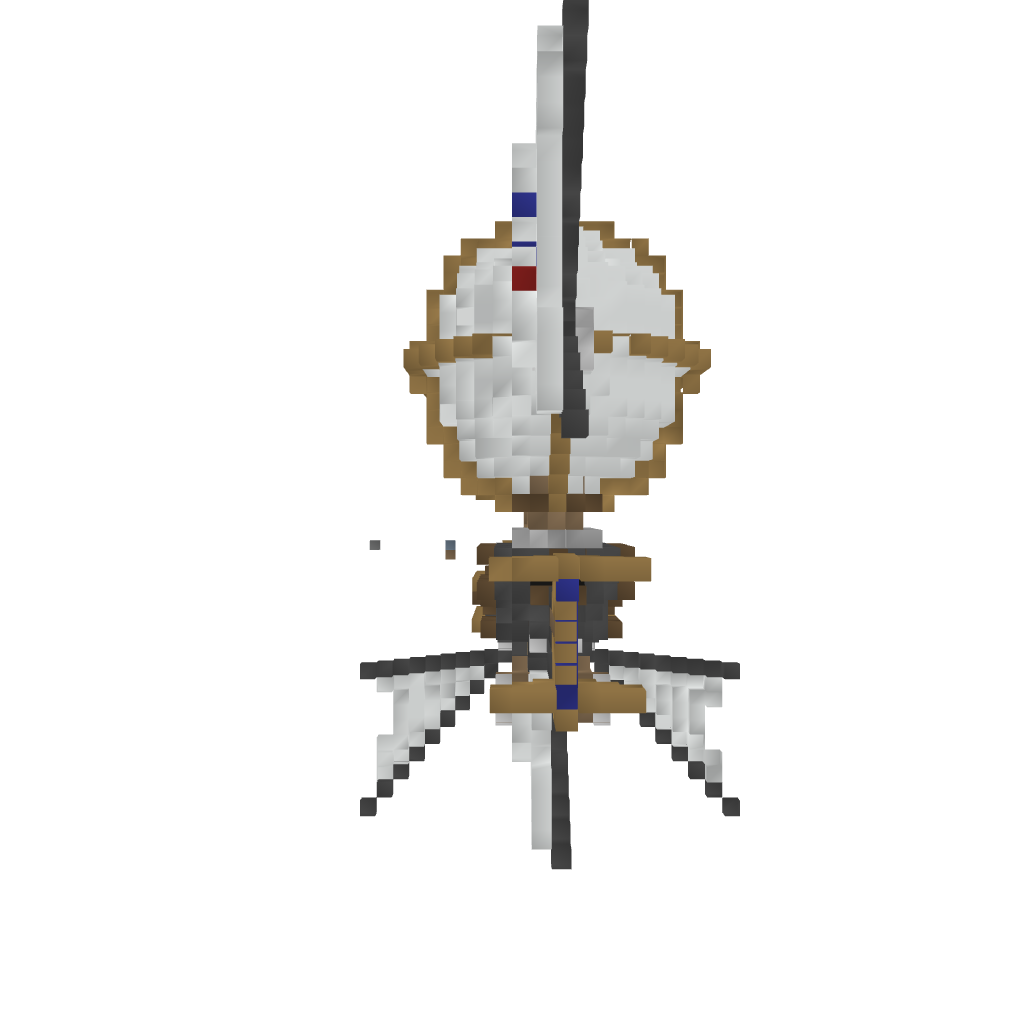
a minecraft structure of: epic airship